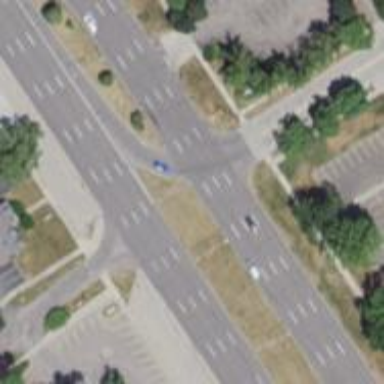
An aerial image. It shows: Asphalt road with primary link designation.